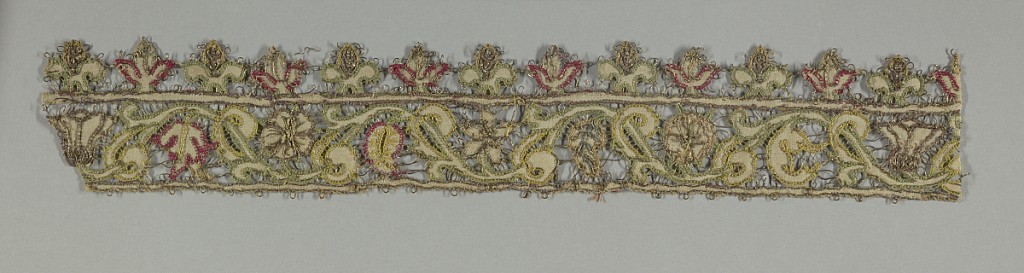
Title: Band
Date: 18th century
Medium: linen, silk, metallic thread Technique: cutwork, embroidered
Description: Narrow band with a scrolling leaf and flower design. Edged at top with a row of flower sprigs. Cutwork is embellished with embroidered outline of red, green, and dark yellow. Loops of metallic thread decorate edges and spaces between motifs.